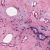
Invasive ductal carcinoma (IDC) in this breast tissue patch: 1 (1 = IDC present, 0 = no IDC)